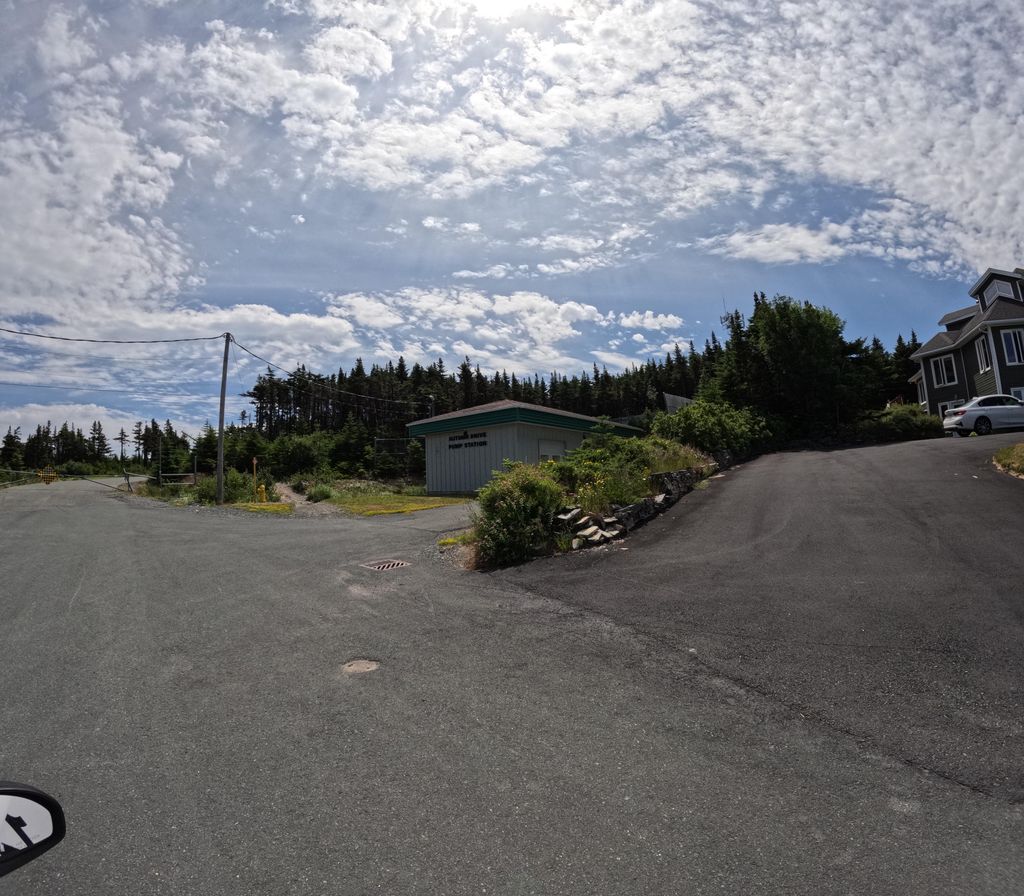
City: st_johns